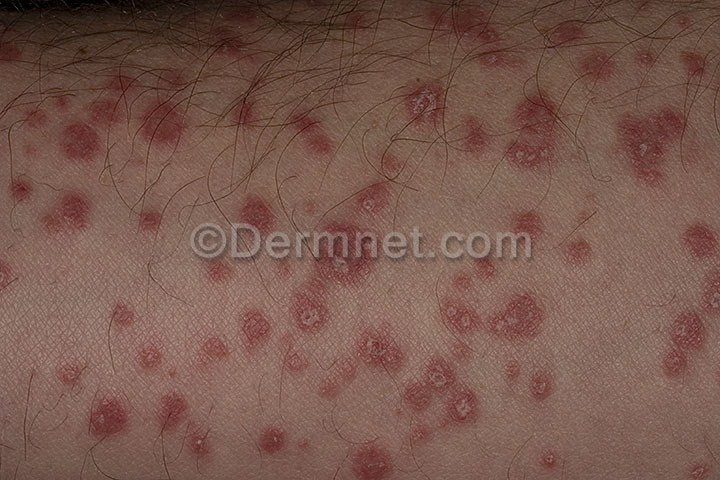
Disease: Psoriasis pictures Lichen Planus and related diseases